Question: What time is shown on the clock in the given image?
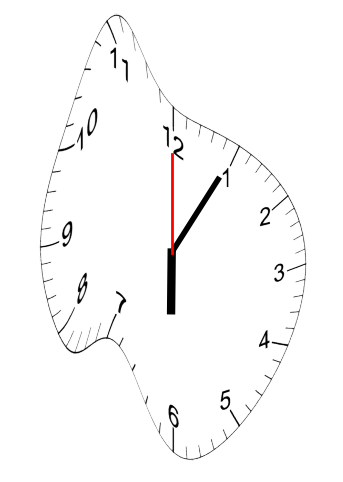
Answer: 06:05:00